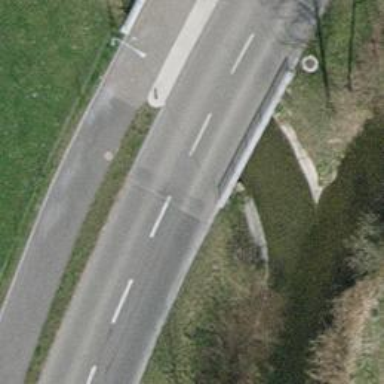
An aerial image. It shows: Asphalt road on secondary bridge.